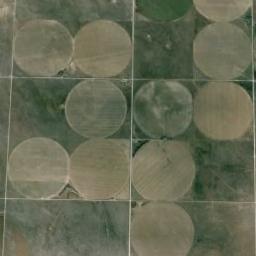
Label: circular_farmland